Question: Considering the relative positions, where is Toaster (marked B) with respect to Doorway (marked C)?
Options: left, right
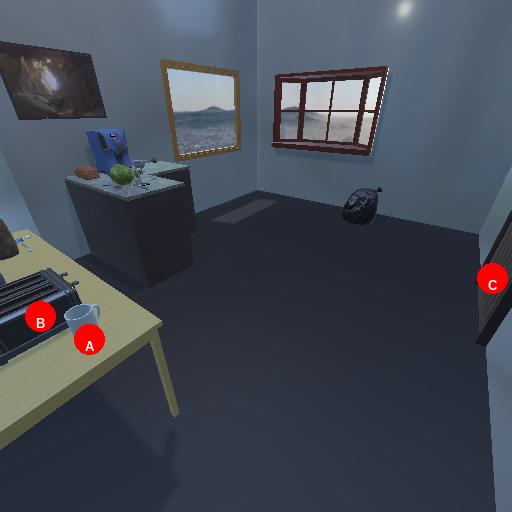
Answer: left